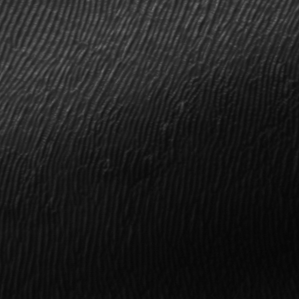
Label: frost